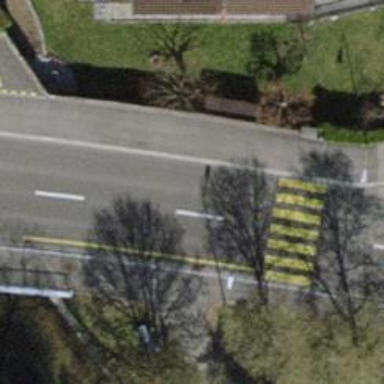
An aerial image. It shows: Sidewalk.